Question: I spent some time today installing Ruby, Rails and other web development stuff through homebrew and rvm. But somewhere i must have put the wrong command in the terminal since my terminal on OS X Lion (same with both standard terminal and iTerm2) now looks weird.
How do I get rid of that red tilde and black arrow and get it back how it looks as default?

As I am a beginner at terminal commands I would appreciate your help.
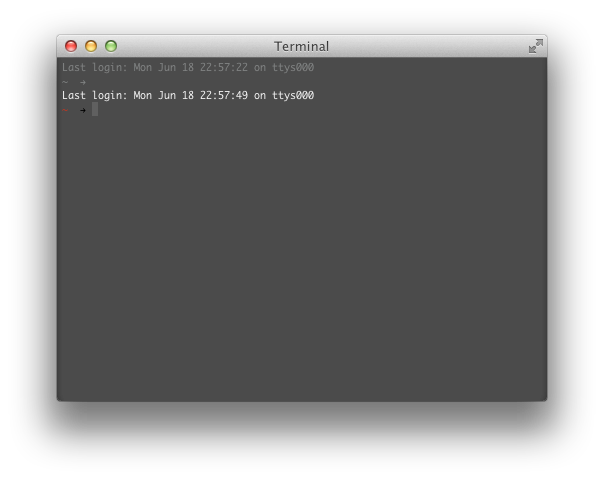
Answer: it seems like PS1 has been changed.
what you can do now is to change it back, or simply delete it to return to default.
in terminal, do the following:
'''
cd ~
grep "export PS1" .*
'''
then you will see some outputs, it might be in .profile or .bashrc, (just ignore the history one)
you can use whatever to open the file. or just 'open .filename' in terminal, delete the line with export PS1, save, relogin. the problem shall be resolved.